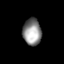
Tissue: lung
Cell type: Myeloid cells
Senescence score: 0.2387
Nuclear area (px): 485
Mean DAPI intensity: 140.548